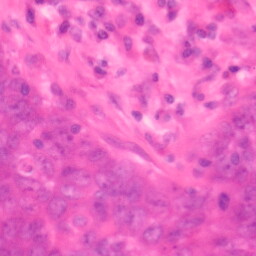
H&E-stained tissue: Colon